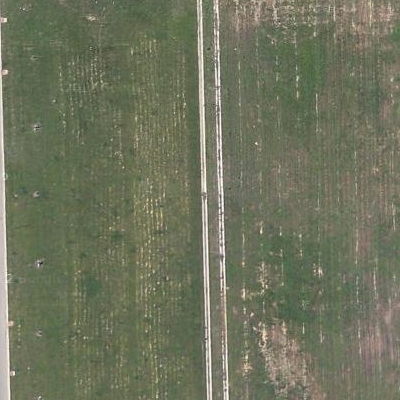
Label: Field